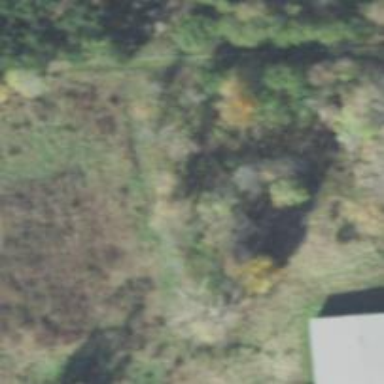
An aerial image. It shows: Abandoned railway.